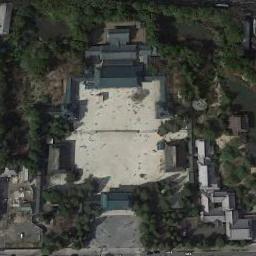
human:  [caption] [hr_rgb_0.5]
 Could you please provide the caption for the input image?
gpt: The palace is surrounded by trees .

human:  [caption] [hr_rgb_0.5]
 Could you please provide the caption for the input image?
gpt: There are many trees of different sizes beside the palace .

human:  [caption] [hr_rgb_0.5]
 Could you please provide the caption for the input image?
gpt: The roofs of palaces are all red .

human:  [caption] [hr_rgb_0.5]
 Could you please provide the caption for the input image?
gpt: The palace has some palaces of different sizes, A square and a grove of trees .

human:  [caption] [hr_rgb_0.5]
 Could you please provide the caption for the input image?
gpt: There are many green trees around the palace with a white courtyard .